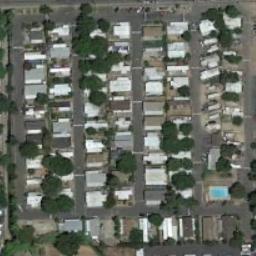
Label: mobile_home_park